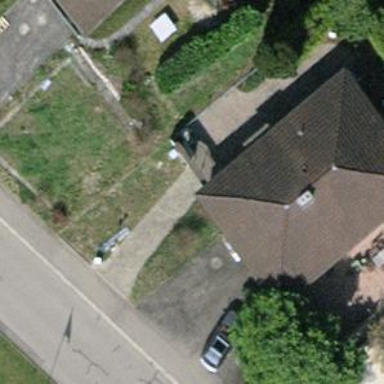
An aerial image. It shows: Detached building with pyramidal roof shape.